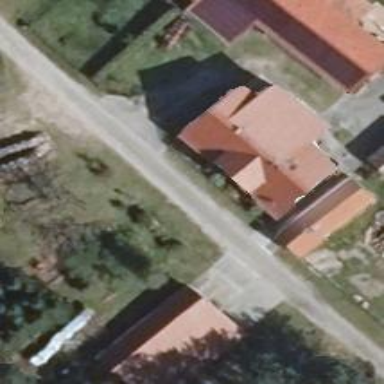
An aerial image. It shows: Building with gabled roof oriented along the structure and colored red.